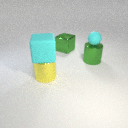
large green metal cube to the left of large green metal cylinder